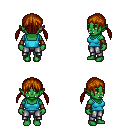
a pixel art fantasy rpg character, female body template, orc, green skin, teal pirate shirt, metal pants, brunette twin-tailed hairstyle, cloth bracers, four views (front, back, left, right), 2x2 character sprite sheet, small pixel art, hard edges, no anti-aliasing